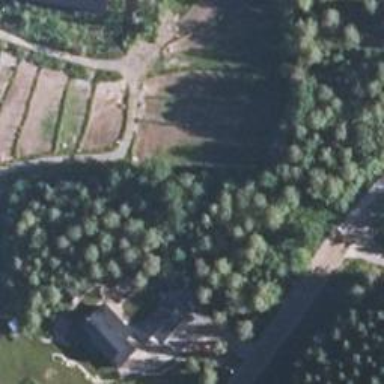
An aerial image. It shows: Fence around area designated for animal keeping.